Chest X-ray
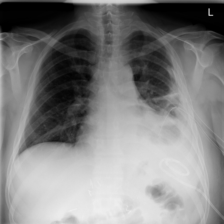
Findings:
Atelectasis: negative
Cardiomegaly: negative
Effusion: negative
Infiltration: negative
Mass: negative
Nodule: negative
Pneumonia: negative
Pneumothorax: negative
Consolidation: negative
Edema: negative
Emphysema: negative
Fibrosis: negative
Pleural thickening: negative
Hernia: negative